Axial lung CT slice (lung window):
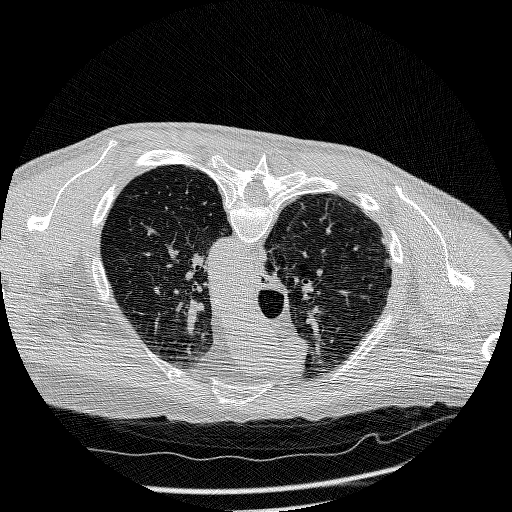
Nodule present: no